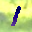
Label: 1